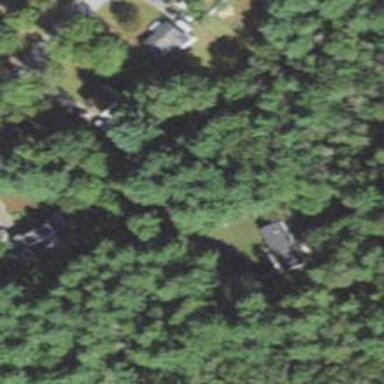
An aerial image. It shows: Residential driveway.